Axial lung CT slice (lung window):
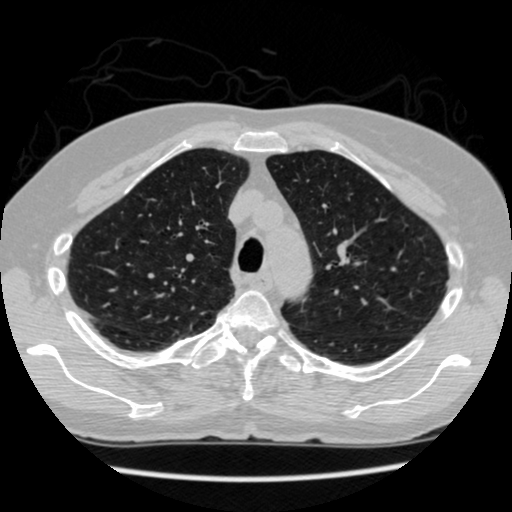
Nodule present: no